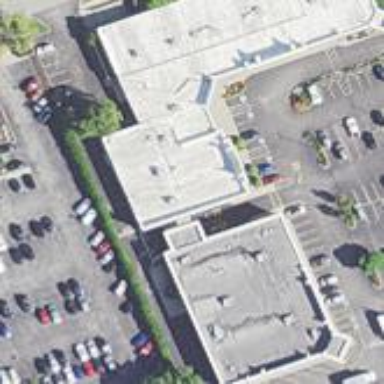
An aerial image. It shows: Retail building.